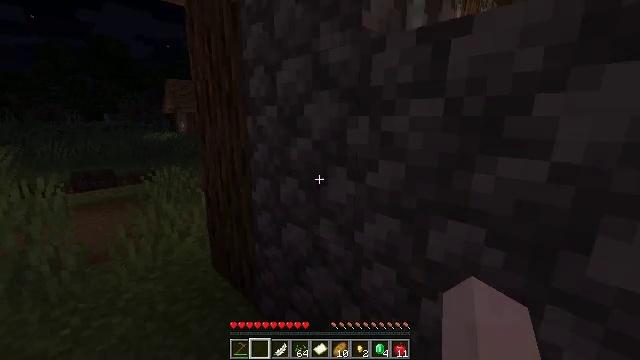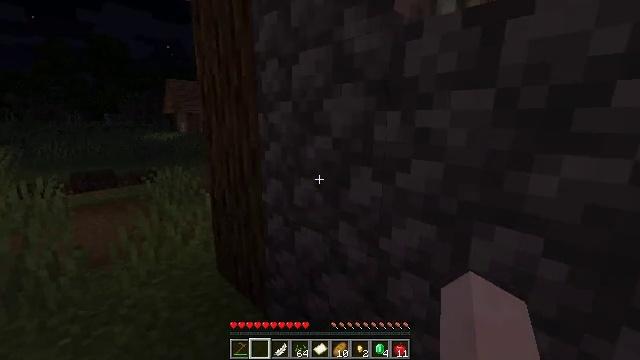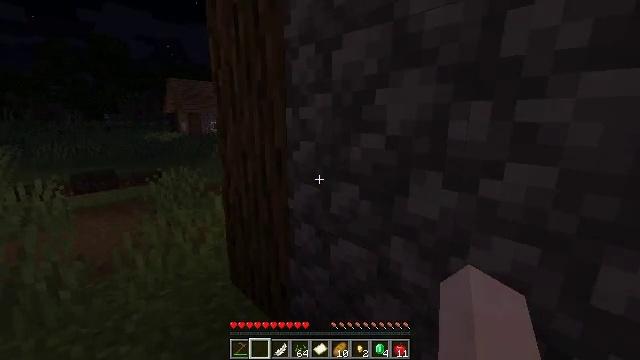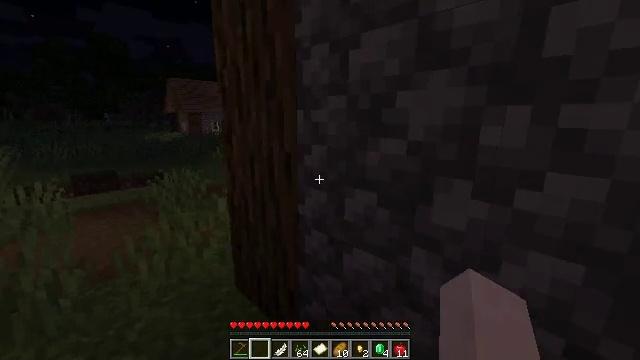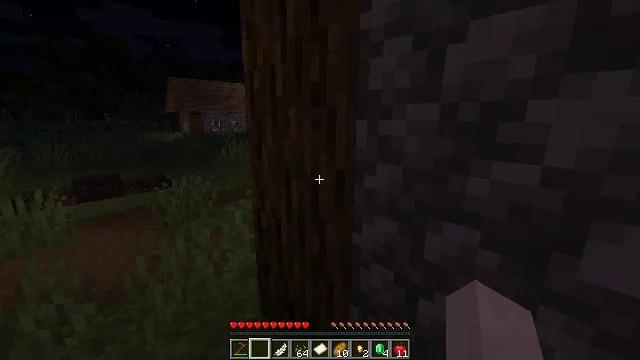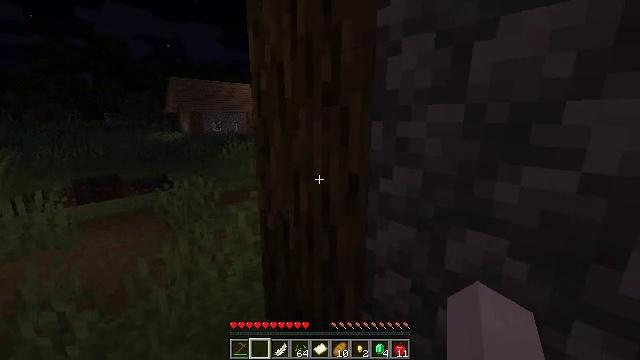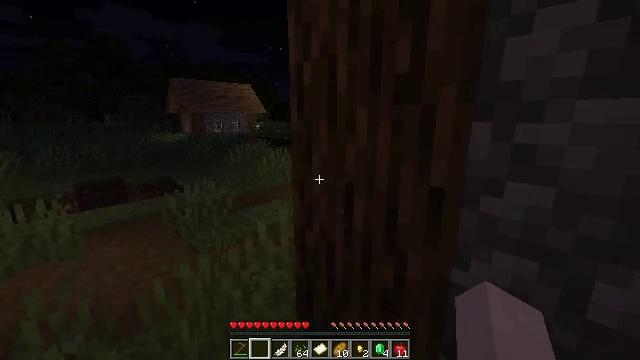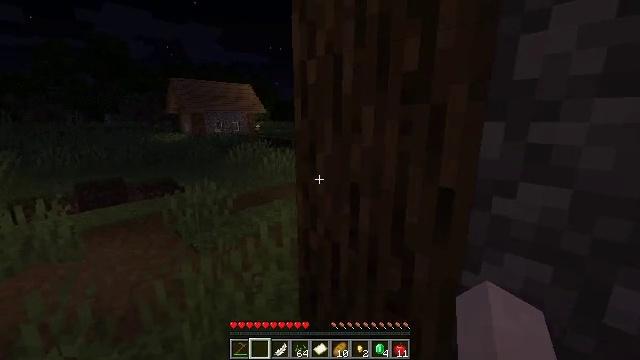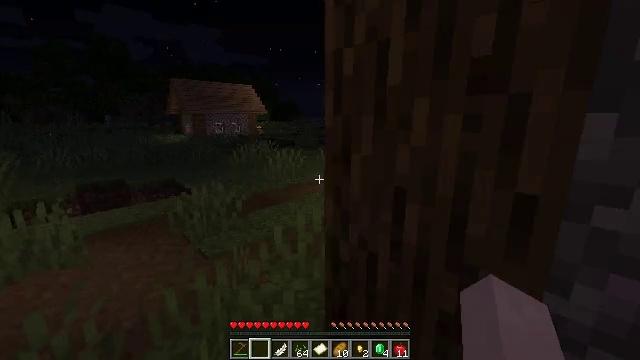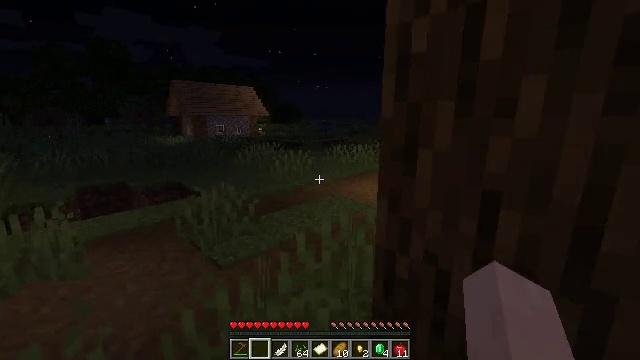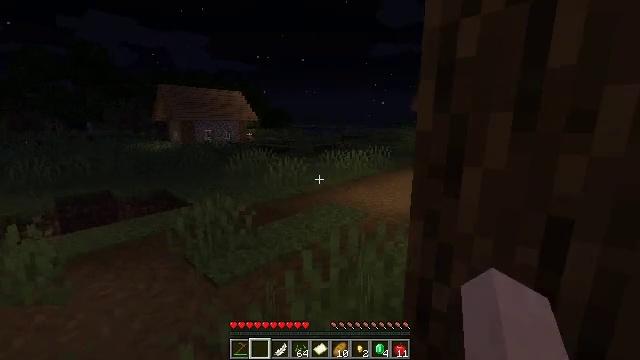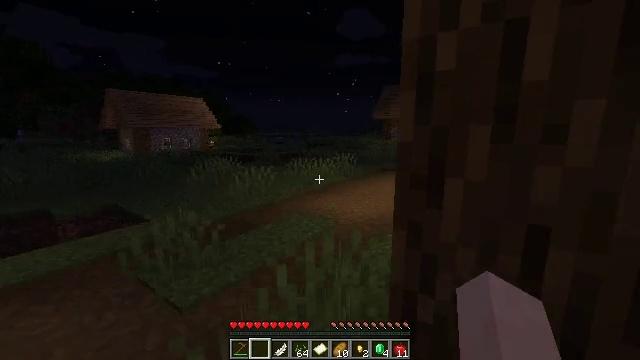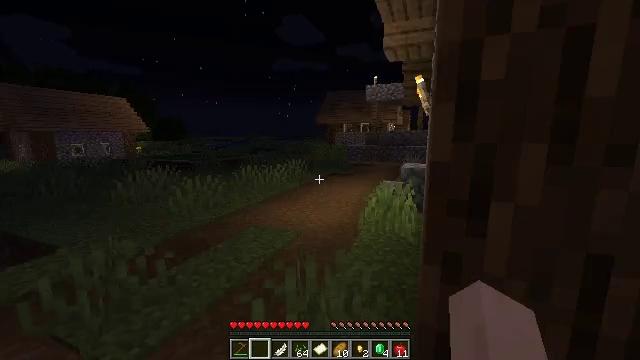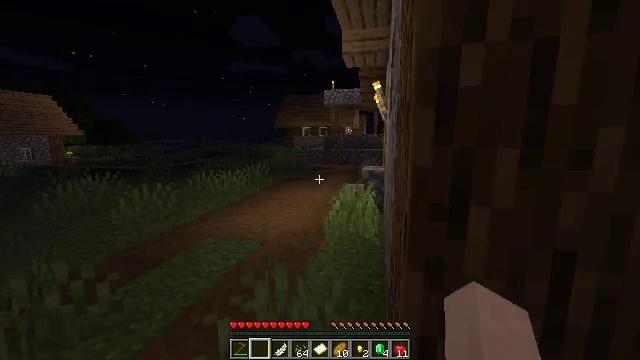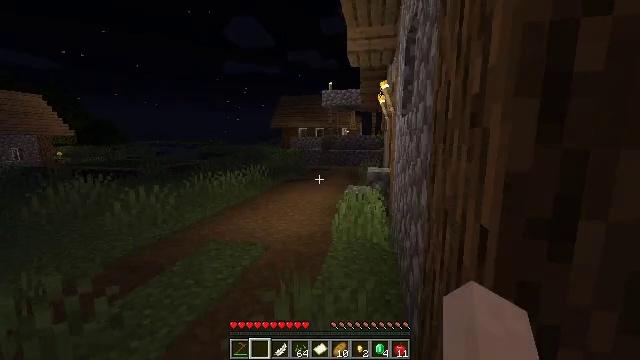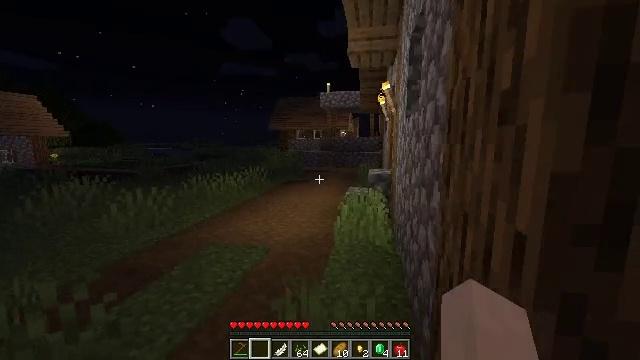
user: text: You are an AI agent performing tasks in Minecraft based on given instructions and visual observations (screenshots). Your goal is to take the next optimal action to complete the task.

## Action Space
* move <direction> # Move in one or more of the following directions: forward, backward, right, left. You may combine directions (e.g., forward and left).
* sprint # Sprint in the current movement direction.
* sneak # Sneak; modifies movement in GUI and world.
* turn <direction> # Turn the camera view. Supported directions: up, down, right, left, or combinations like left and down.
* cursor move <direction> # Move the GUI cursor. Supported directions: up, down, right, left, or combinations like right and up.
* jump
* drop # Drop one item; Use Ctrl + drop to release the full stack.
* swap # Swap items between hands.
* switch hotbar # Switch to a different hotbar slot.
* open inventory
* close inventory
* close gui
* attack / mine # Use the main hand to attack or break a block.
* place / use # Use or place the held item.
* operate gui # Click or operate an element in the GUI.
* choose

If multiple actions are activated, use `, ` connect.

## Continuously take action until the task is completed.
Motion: motion action
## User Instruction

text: Break the oak door to remove it.
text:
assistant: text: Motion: move forward and move left
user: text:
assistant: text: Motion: move forward and move left
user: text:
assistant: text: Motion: move forward and move left
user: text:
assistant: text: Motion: move forward and move left
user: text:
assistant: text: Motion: move forward and move left
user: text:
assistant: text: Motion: move forward and move left
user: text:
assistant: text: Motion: move forward and move left
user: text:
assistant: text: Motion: move forward and move left
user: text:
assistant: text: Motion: move forward and move left
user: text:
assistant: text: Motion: move forward and move left, turn right and up
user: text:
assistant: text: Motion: move forward and move left, turn right and up
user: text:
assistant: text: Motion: move forward and move left, turn right and up
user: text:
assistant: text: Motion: move forward and move left, turn right
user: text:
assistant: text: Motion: move forward and move left, turn right
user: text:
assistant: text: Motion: move forward and move left
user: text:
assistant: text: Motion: move forward and move left, turn right
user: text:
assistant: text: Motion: move forward and move left, turn right and up
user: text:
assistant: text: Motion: move forward and move left, turn right
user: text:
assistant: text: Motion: move forward and move left, turn right
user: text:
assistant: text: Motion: move forward and move left, turn right
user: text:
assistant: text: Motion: move forward and move left, turn right
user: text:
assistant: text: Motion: move forward and move left, turn right
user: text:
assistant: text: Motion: move forward and move left
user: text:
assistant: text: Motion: move forward and move left
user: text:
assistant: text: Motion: move forward and move left
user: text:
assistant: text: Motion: move forward and move left
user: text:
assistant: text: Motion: move forward and move left, turn right
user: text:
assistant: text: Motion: move forward and move left
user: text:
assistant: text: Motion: move forward and move left, turn left and down
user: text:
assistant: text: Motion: move forward and move left, turn left and down